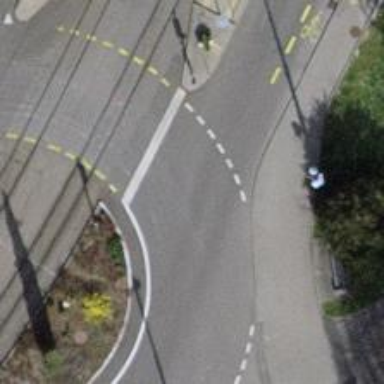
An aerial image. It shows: Secondary road with asphalt surface leading to roundabout junction.